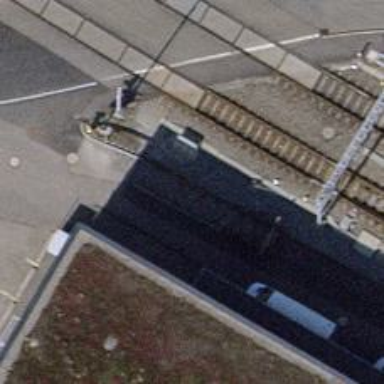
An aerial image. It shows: Railway buffer stop.